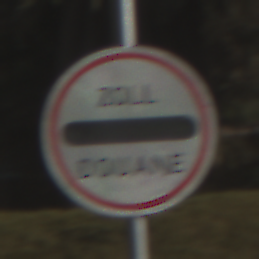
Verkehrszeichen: Zollstelle
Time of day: MorningAfternoon
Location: Outdoor (Nature)
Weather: PartlyCloudy
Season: NotSpecified
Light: Natural